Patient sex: M
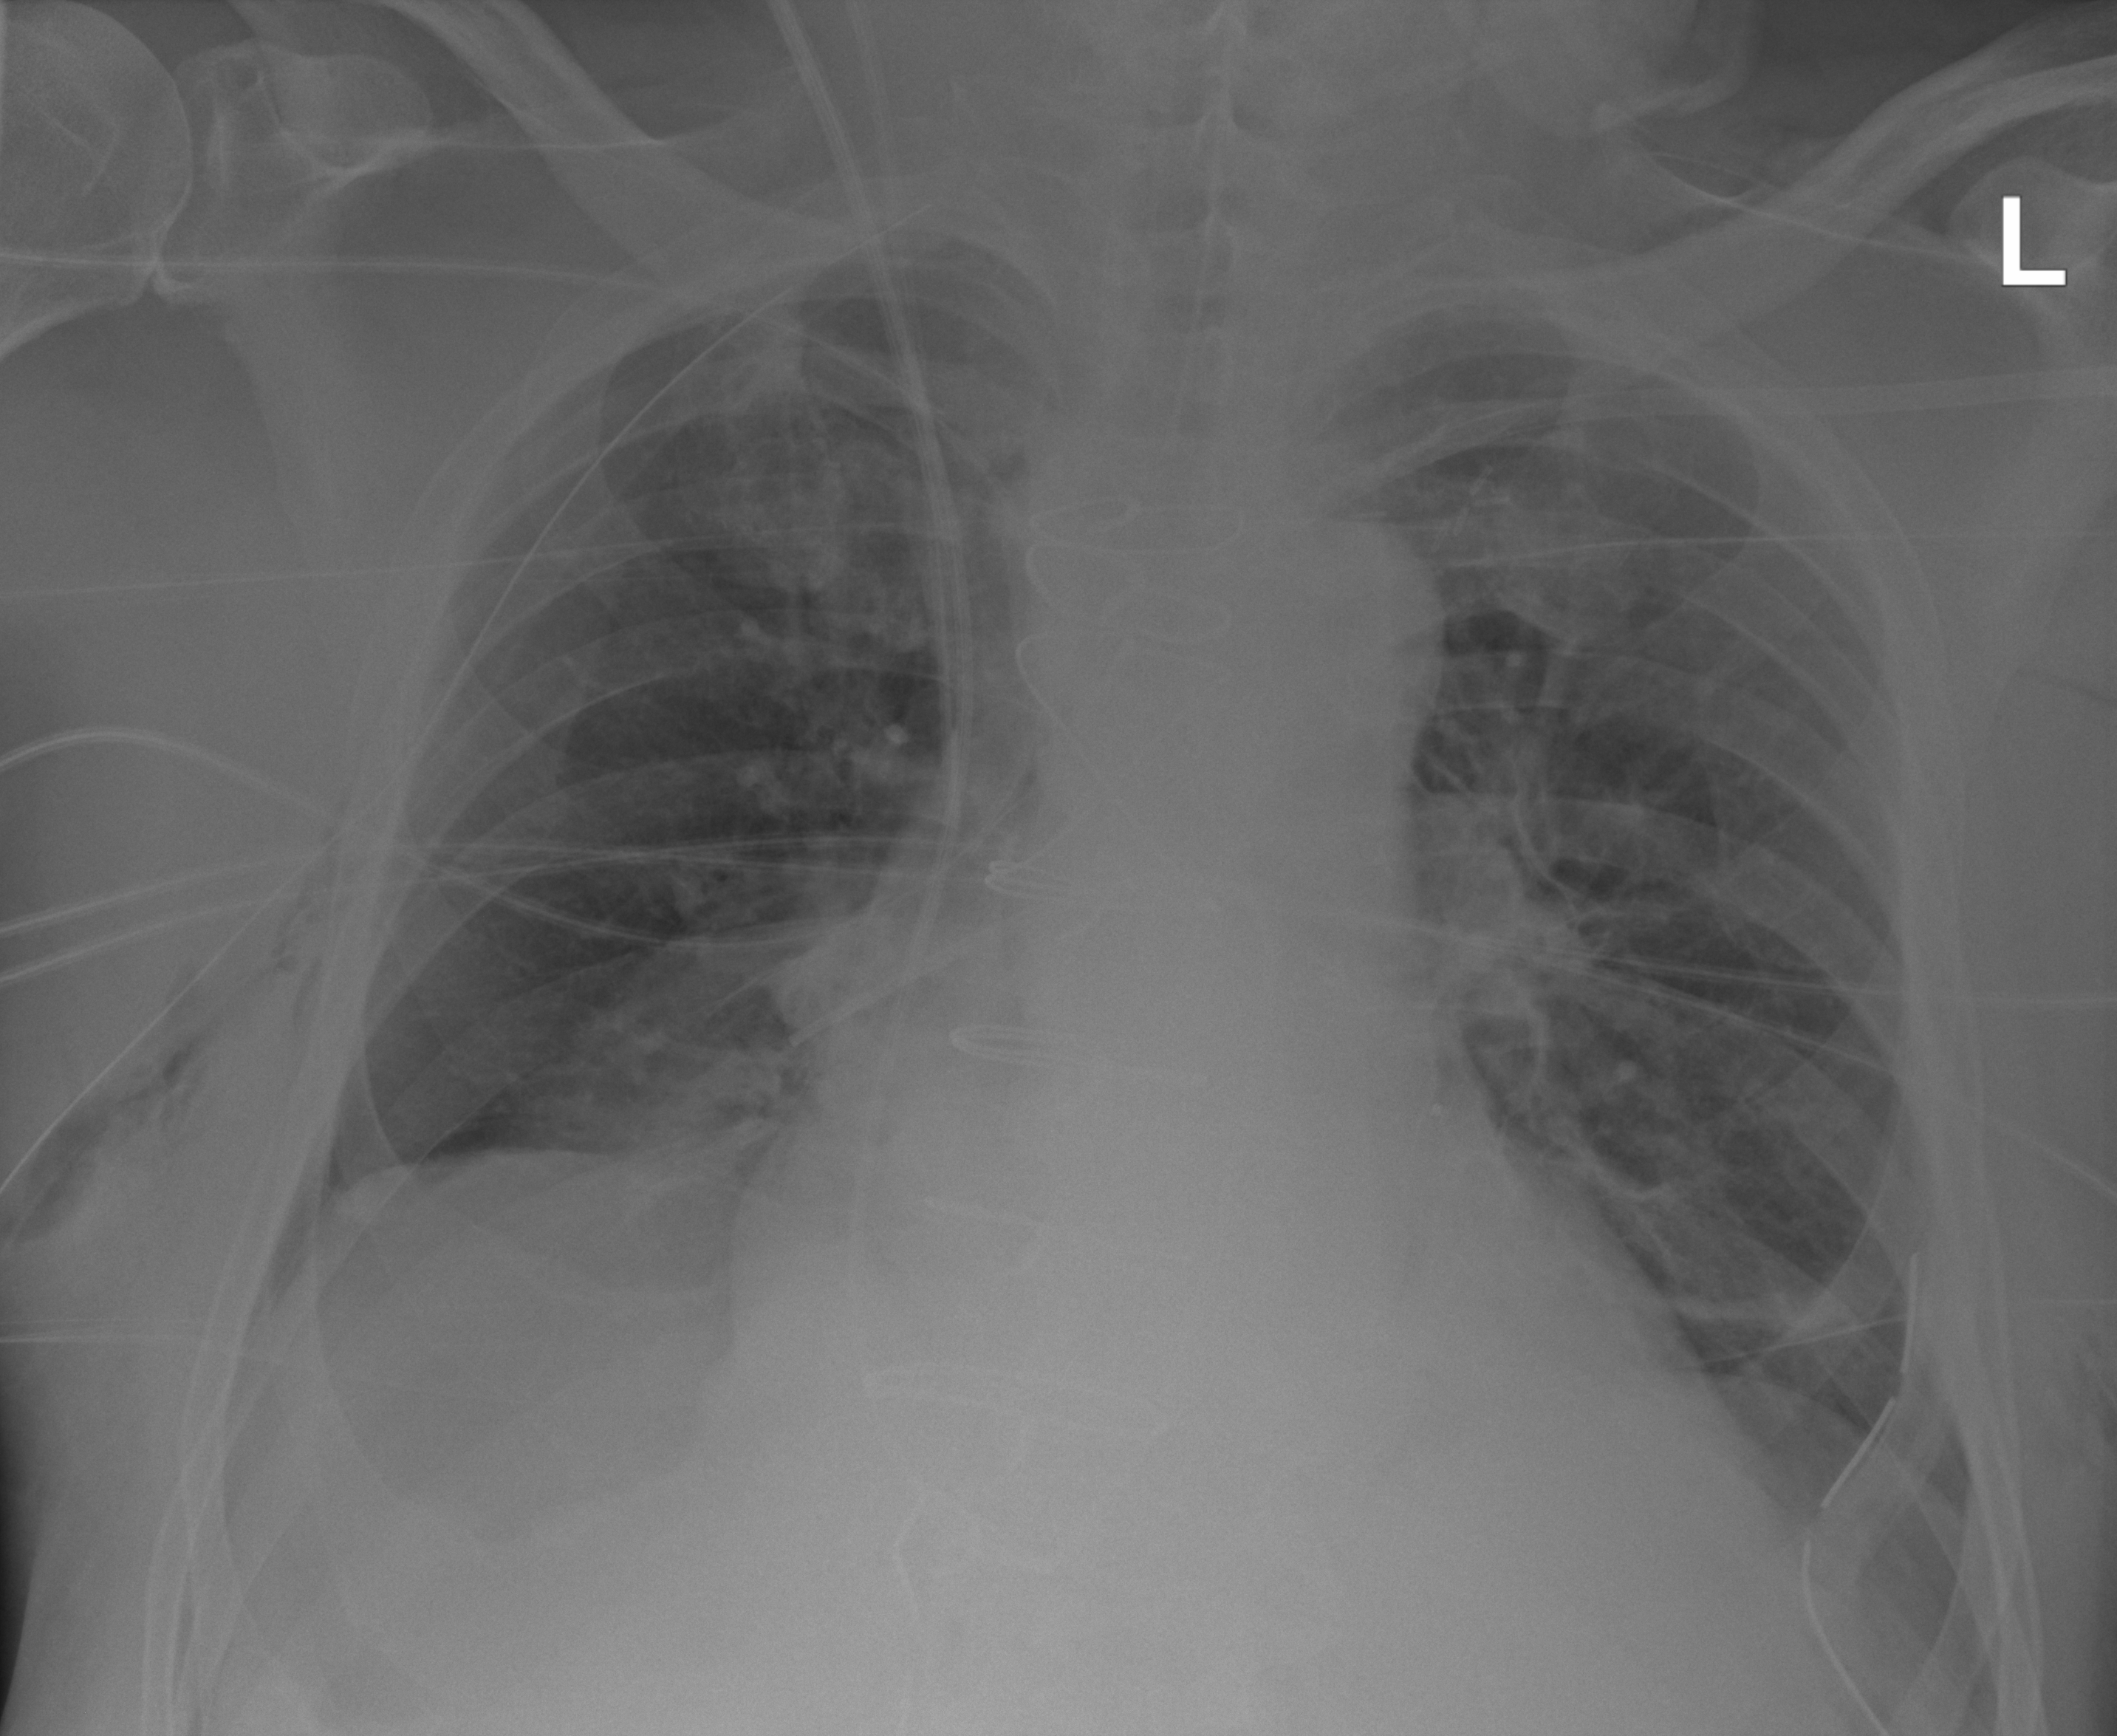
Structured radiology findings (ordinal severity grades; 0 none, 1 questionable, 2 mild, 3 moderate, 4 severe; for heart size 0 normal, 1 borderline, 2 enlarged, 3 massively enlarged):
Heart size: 2
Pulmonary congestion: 2
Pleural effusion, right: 0
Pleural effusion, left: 0
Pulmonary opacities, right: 0
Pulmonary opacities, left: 2
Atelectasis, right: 2
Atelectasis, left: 2